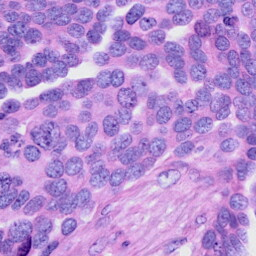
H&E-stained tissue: Ovarian